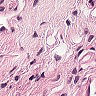
Metastatic tissue present: no